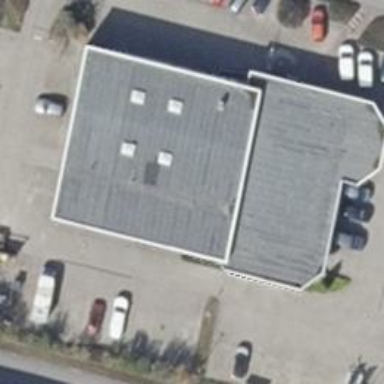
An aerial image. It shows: Car shop offering both dealer and repair services.